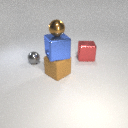
large blue metal cube below small brown metal sphere